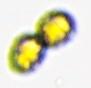
Label: Margalefidinium